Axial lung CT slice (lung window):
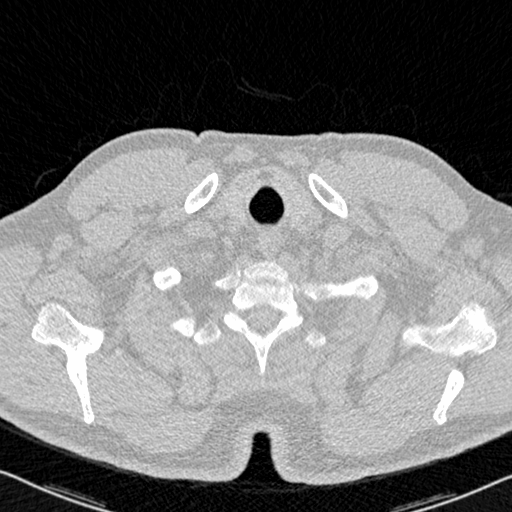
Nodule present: no